Question: Count the number of objects in the diagram.
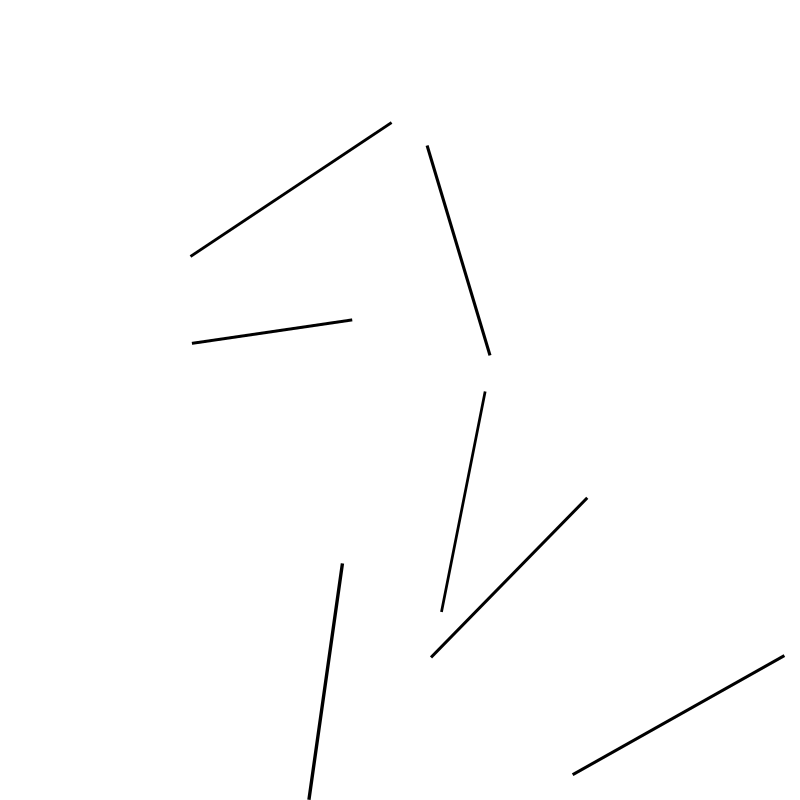
Answer: 7